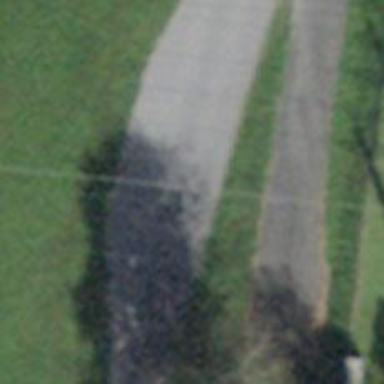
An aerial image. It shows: Passing place on the road.